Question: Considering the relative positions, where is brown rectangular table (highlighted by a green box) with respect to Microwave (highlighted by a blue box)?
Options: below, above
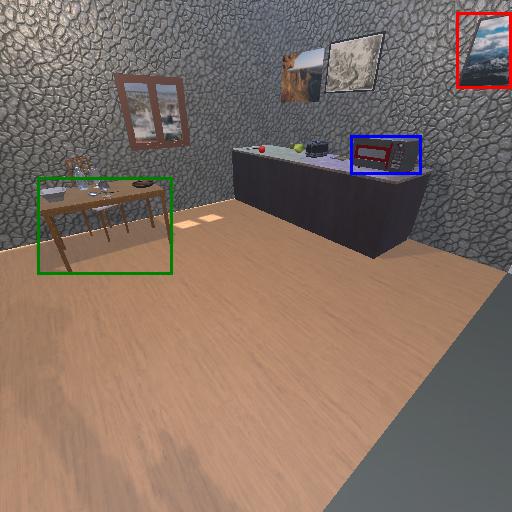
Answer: below